Question: I would like to draw circles in a loop. I want each circle to have a different color, but when I do this, I only get one color.
I tried the code on <URL> 4.1.2
'''
from numpy import random
import matplotlib.pyplot as plt
import numpy as np
import cv2
mat = np.zeros((500,500,3))
def color():
return ( random.randint(0, 255), random.randint(0, 255), random.randint(0, 255))
for _ in range(10):
x_coord = random.choice(500)
y_coord = random.choice(500)
color_person = color()
cv2.circle(mat, (x_coord, y_coord), 10, color=color_person,thickness=20)
plt.imshow(mat)
'''

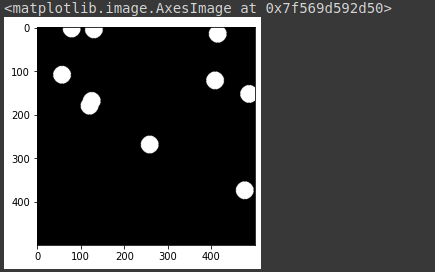
Answer: You need to create 'mat' as 'uint8' type:
'''
mat = np.zeros((500,500,3)), np.uint8)
'''
---
'matplotlib' conversion is:
- 'float'- 'uint8'
You are using 'plt.imshow(mat)', when type of 'mat' is 'float'.
All values above or equal '1.0', are at maximum intensity (equivalent to '255' in 'uint8').
RGB triplet at maximum intensity applies white color.
---
Complete code:
'''
from numpy import random
import matplotlib.pyplot as plt
import numpy as np
import cv2
mat = np.zeros((500, 500, 3), np.uint8) # Create mat with type uint8
def color():
return (random.randint(0, 255), random.randint(0, 255), random.randint(0, 255))
for _ in range(10):
x_coord = random.choice(500)
y_coord = random.choice(500)
color_person = color()
cv2.circle(mat, (x_coord, y_coord), 10, color=color_person, thickness=20)
plt.imshow(mat)
plt.show()
'''